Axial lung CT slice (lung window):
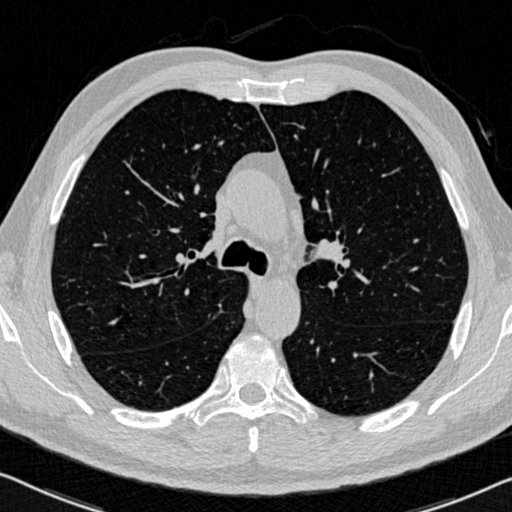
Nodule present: no